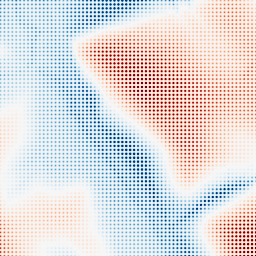
Category: multiscale
Decomposition family: dog
Decomposition parameters: sigma_low: 1
sigma_high: 50
Upsampling method: sinc_hamming
Upsampling parameters: scale: 8
kernel_size: 4
Upsampling scale: 8